Field crop: tomato
Growth stage: 2
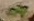
Species: solanum